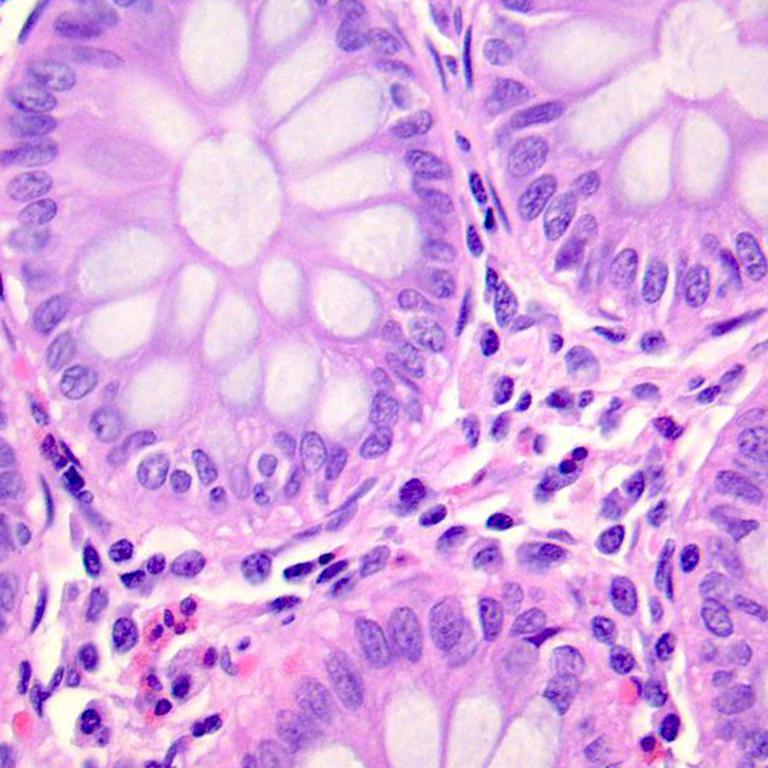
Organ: colon
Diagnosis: benign